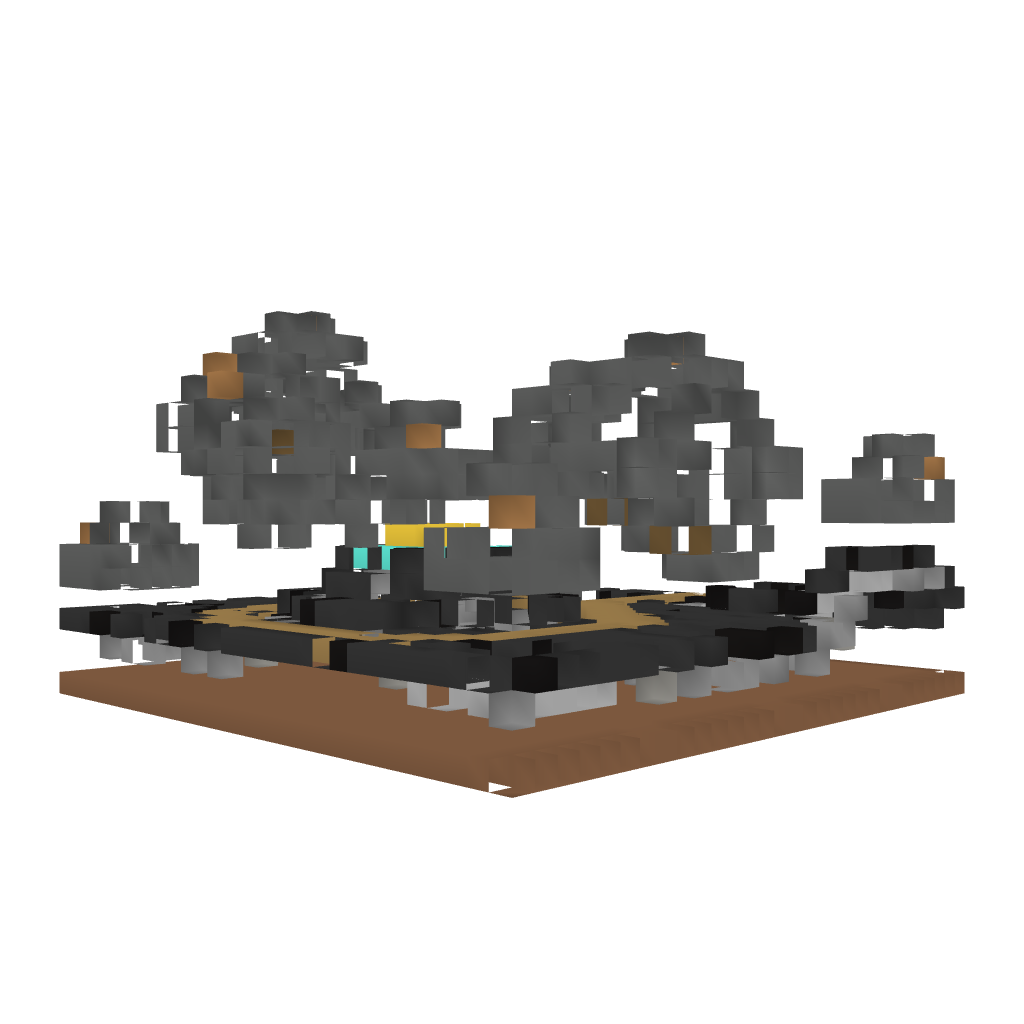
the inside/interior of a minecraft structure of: Grden with WIther Platform